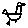
Label: bird